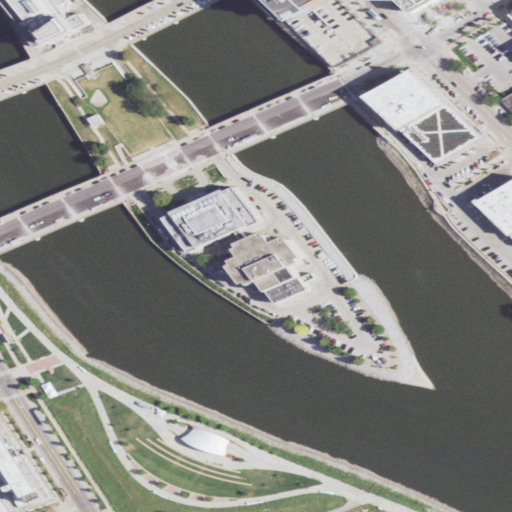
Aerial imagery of island in Iowa named Municipal Island containing high intensity development, open water, medium intensity development, low intensity development, and open development